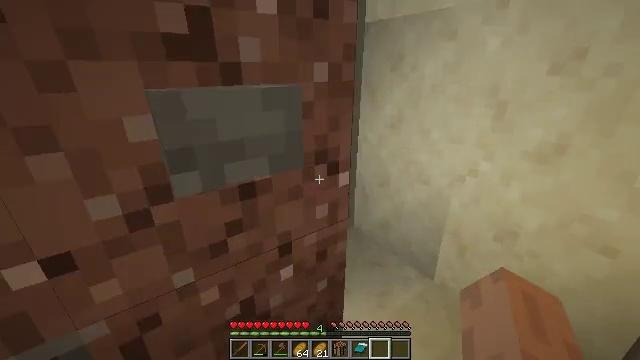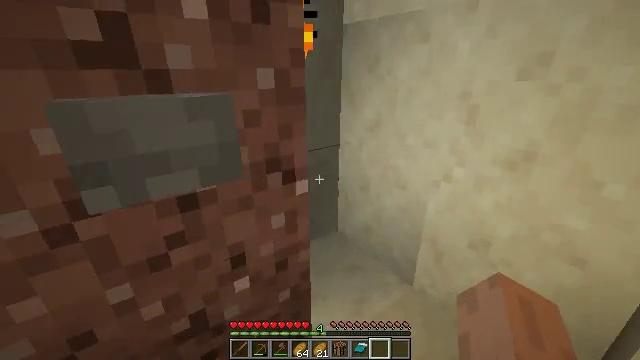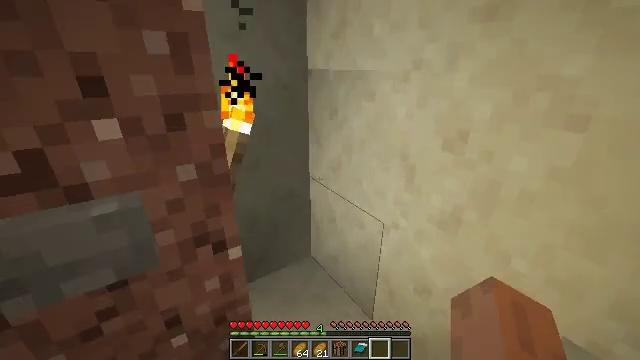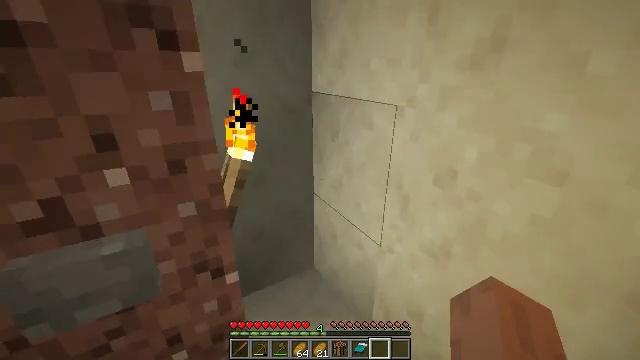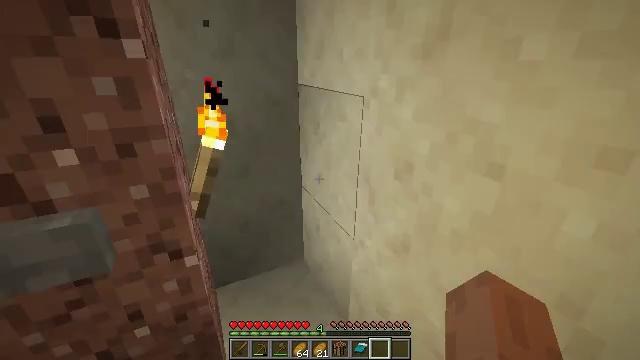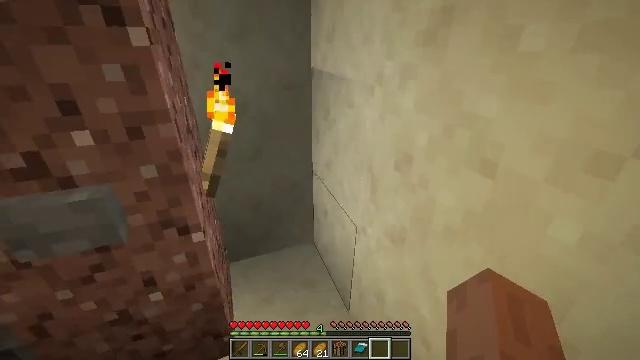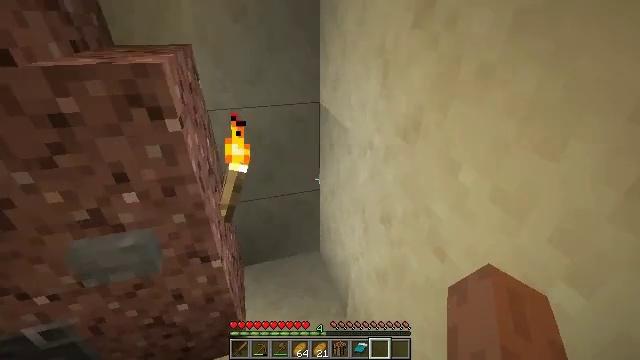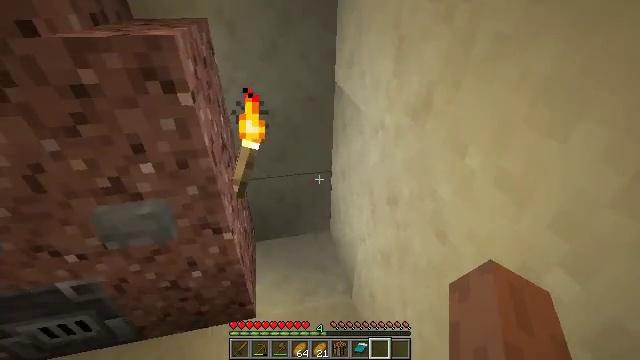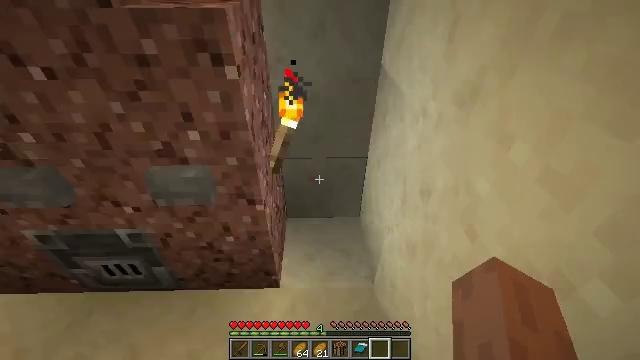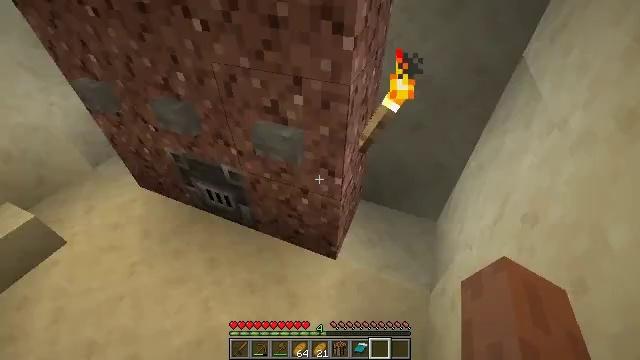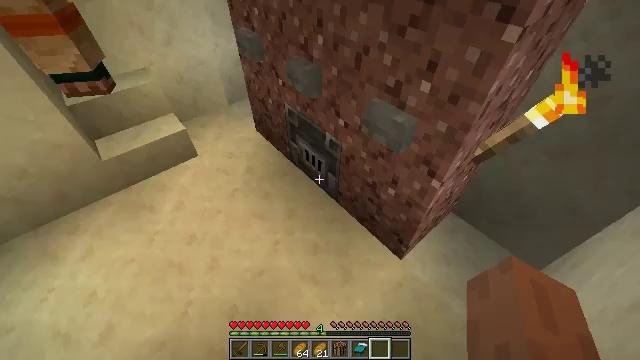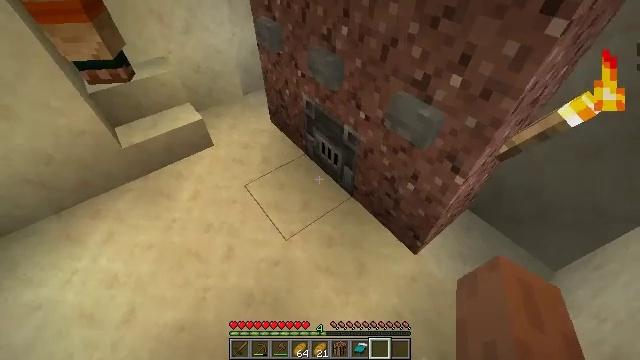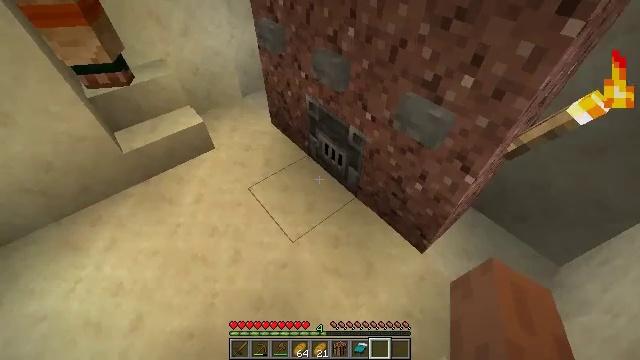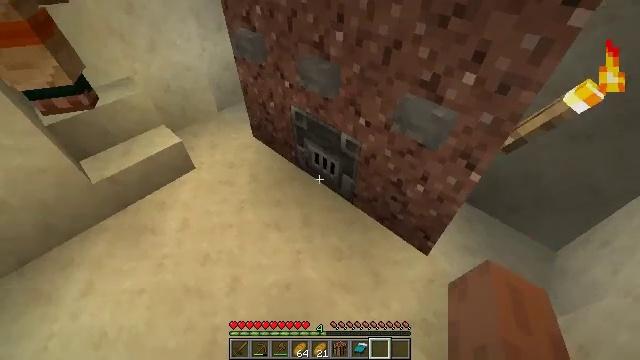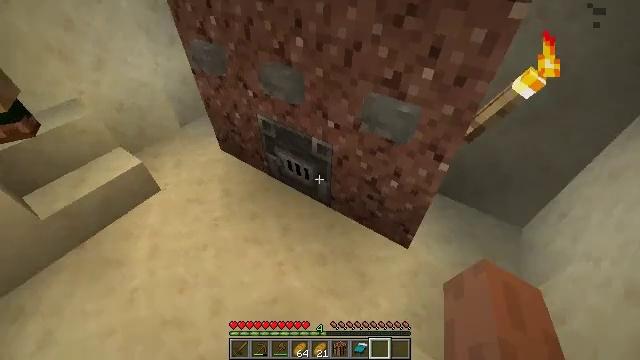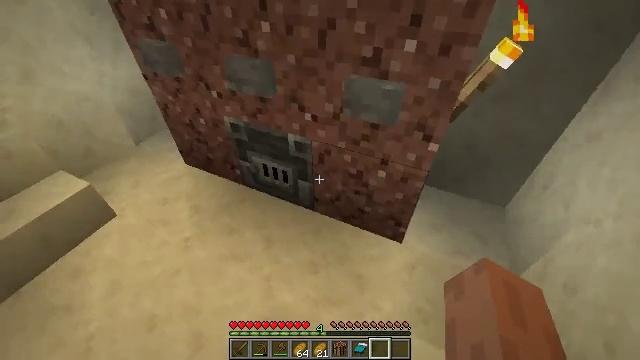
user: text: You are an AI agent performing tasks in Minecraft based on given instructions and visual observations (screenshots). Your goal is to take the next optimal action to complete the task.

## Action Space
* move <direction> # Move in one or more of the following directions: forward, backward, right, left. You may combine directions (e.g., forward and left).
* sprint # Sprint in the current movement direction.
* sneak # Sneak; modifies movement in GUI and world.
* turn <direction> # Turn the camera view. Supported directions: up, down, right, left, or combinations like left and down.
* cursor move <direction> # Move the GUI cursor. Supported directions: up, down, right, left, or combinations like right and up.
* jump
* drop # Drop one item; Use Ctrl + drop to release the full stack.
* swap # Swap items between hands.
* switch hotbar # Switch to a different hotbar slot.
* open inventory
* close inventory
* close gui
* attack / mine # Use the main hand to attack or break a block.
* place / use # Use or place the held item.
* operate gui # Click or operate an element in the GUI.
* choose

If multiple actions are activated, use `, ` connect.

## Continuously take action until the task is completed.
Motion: motion action
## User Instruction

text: Recycle the blast furnace by breaking it.
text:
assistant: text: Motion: move right
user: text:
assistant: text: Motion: move right, turn left
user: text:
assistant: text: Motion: move right, turn left
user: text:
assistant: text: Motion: move right, turn left and down
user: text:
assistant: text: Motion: turn left and down
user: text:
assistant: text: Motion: turn left and down
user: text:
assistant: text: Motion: turn left and down
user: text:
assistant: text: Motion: turn left and down
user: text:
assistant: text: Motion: turn left and down
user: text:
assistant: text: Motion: move left, turn left and down
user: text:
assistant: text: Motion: move left, turn left and down
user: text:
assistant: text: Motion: move left, turn right
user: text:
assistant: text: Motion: move left, turn right and up
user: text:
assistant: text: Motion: move left, turn right and up
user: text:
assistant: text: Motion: move left, turn right and up
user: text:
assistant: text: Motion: move left, turn right and up
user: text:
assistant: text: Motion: move left, turn right and up
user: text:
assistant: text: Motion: move left
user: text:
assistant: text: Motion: move left, attack / mine
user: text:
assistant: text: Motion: attack / mine
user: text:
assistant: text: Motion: attack / mine
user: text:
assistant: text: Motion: turn left and up, attack / mine
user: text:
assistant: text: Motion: turn left and up, attack / mine
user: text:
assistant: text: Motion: attack / mine
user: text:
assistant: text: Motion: no_op
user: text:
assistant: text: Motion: no_op
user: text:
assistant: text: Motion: no_op
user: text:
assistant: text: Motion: no_op
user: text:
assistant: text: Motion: no_op
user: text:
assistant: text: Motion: no_op